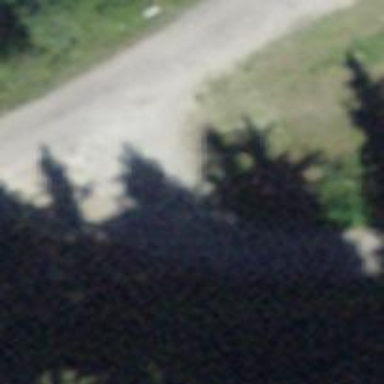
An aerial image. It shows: Track road specifically designed for nordic activities. The track is groomed for both classic and skating styles.